Question: I want to detrend a signal using a bandpass filter. I used a Butterworth filter with FL=0.1 Hz and FH=20Hz in python but after applying this bandpass filter I observed a large spike at the beginning of the detrended signal.
what is this spike for? and how do I remove this spike in python?

you can download "data1.csv" using <URL>.
'''
from scipy.signal import butter, lfilter
from numpy import genfromtxt
import numpy as np
import matplotlib.pyplot as plt
def butter_bandpass(lowcut, highcut, fs, order=5):
nyq = 0.5 * fs
low = lowcut / nyq
high = highcut / nyq
b, a = butter(order, [low, high], btype='band')
return b, a
def butter_bandpass_filter(data, lowcut, highcut, fs, order=5):
b, a = butter_bandpass(lowcut, highcut, fs, order=order)
y = lfilter(b, a, data)
return y
BP_without_NaN = genfromtxt('data1.csv', delimiter=',')
framerate=1024
# detrending [0.1Hz 20Hz]
OMW = butter_bandpass_filter(data = BP_without_NaN, lowcut = 0.1, highcut = 20 , fs = framerate, order = 3)
# plot OMW
time = np.linspace(0, len(OMW)/framerate ,len(OMW))
plt.plot(time, OMW)
plt.show()
'''
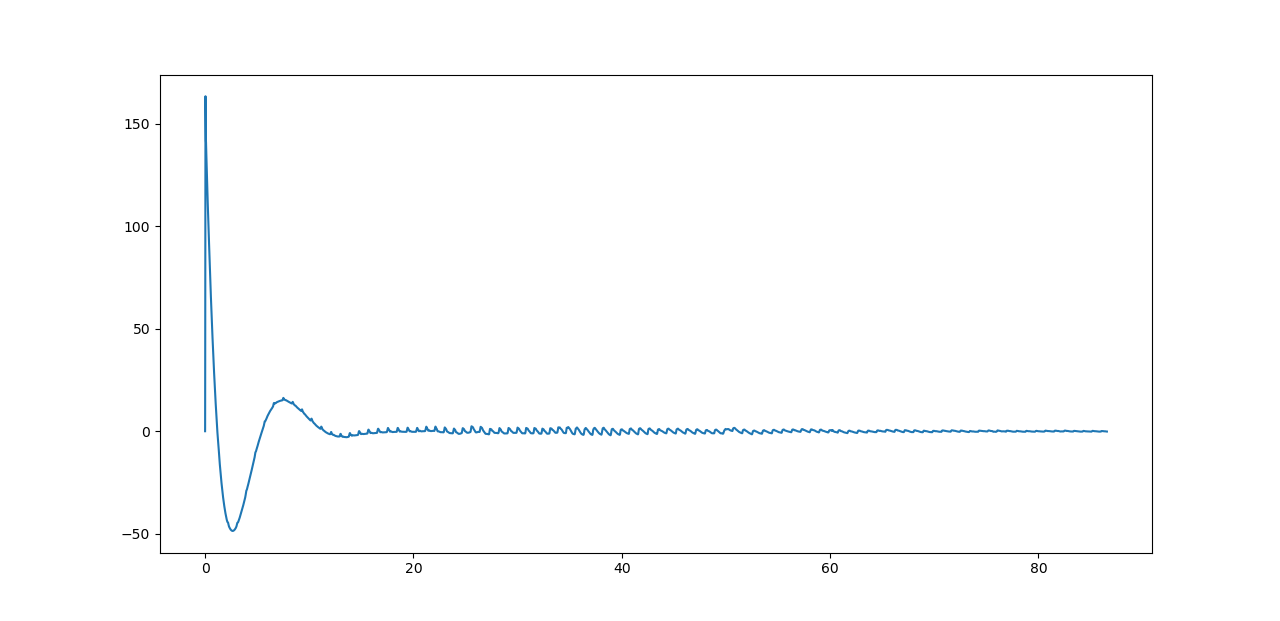
Answer: When applying a Butterworth (or any IIR) filter, each output sample is computed based on previous output samples,
'''
y[n] = b0 * x[n] + b1 * x[n-1] + ... + bk * x[n-k]
- a1 * y[n-1] + ... + ak * y[n-k]
'''
This makes a problem for how start the filter at the beginning of the signal, since no output samples have been computed yet. A typical way handling this is to assume that all outputs at negative times n < 0 are zero, or equivalently, to conceptually extrapolate the input as zero. This zero initialization approach is what scipy.signal.lfilter does by default.
However, this approach is not always a good fit. If the input signal does not begin close to zero, then extrapolating zeros introduces an artificial step or jump discontinuity in the signal, and the output signal will begin with an unwanted transient, the filter's response to this artificial step.
<URL>
Looking at your linked data, the input begins with a few hundred samples equal to 154. This explains the large spike at the beginning of your plot. You can mostly remove the spike by changing the filter initialization. Use <URL> to compute initial conditions for lfilter for step response steady-state of value 154:
'''
zi = lfilter_zi(b, a) * data[0]
'''
Then use it with lfilter as 'y, _ = lfilter(b, a, data, zi=zi)'. Here is what I get with this change:
<URL>